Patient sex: M
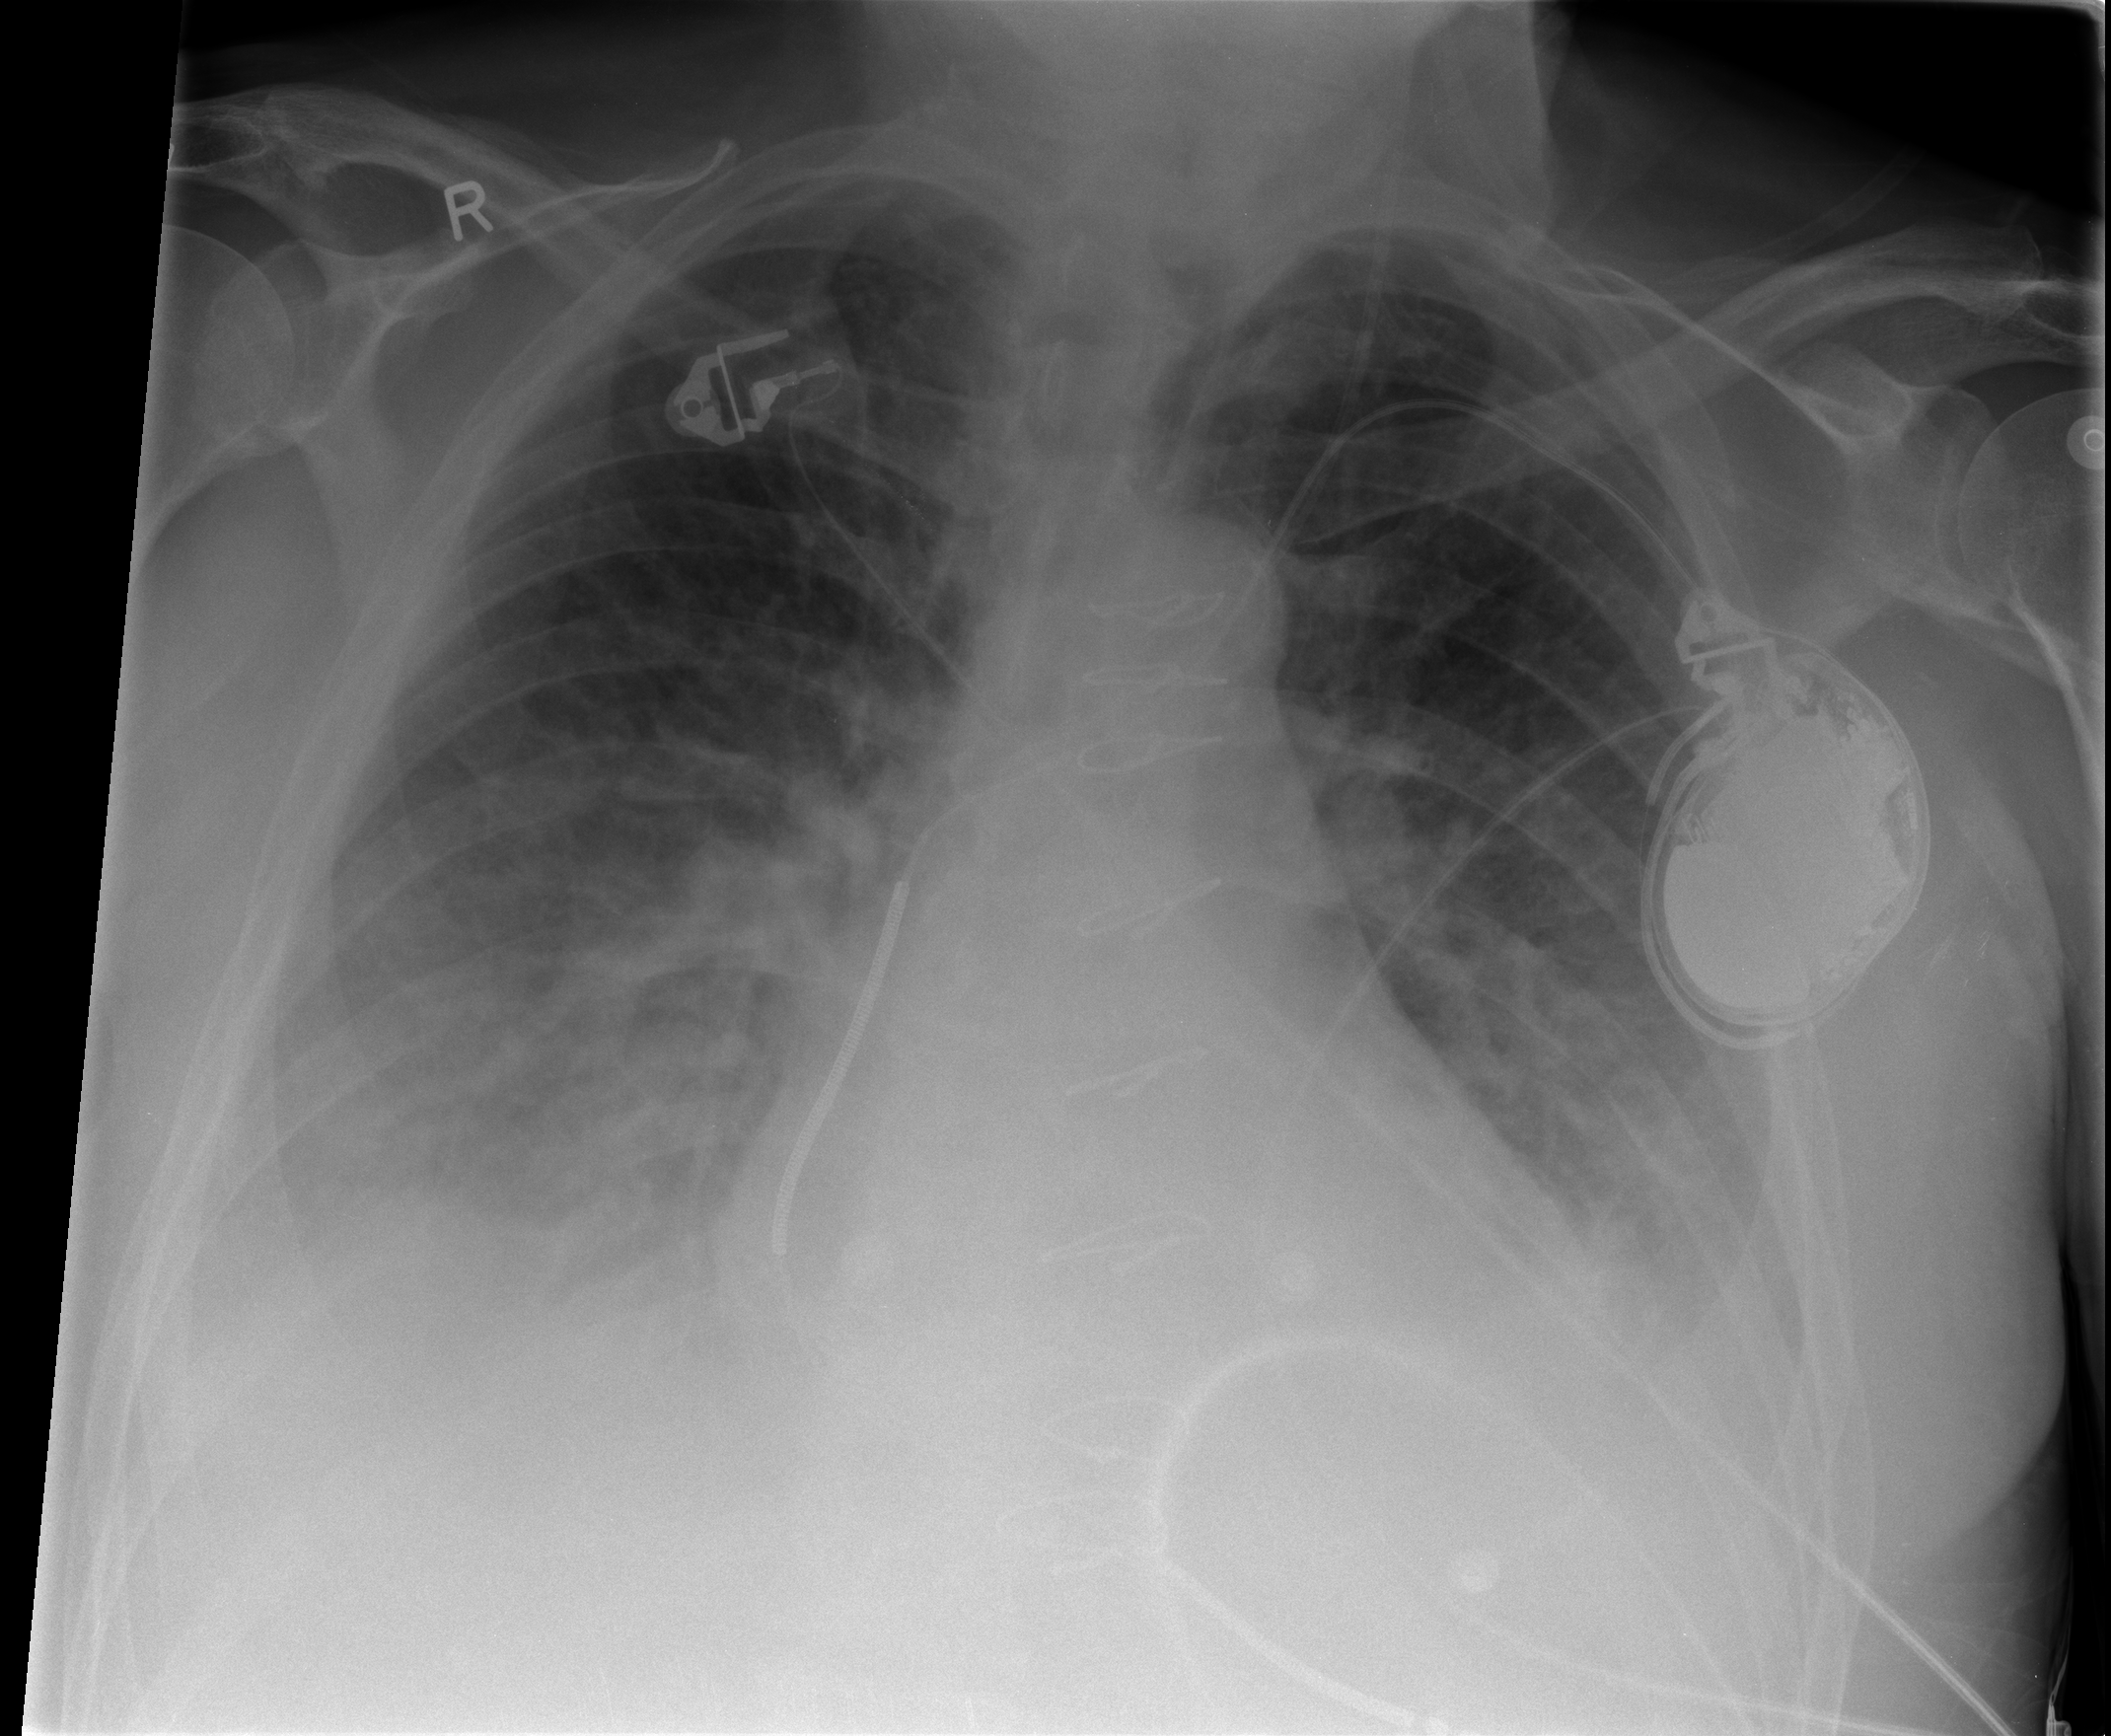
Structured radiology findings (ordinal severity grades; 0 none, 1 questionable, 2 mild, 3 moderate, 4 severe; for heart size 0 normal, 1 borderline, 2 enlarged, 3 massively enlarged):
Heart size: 0
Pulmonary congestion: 2
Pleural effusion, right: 2
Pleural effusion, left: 2
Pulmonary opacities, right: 1
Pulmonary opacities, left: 1
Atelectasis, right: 2
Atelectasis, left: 2